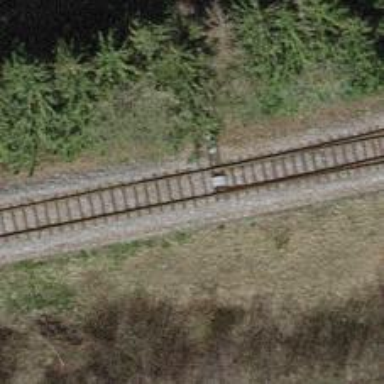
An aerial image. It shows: Railway switch.